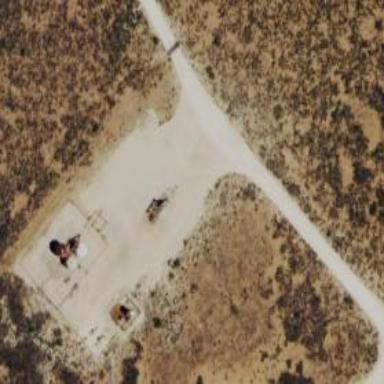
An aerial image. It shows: Petroleum well.